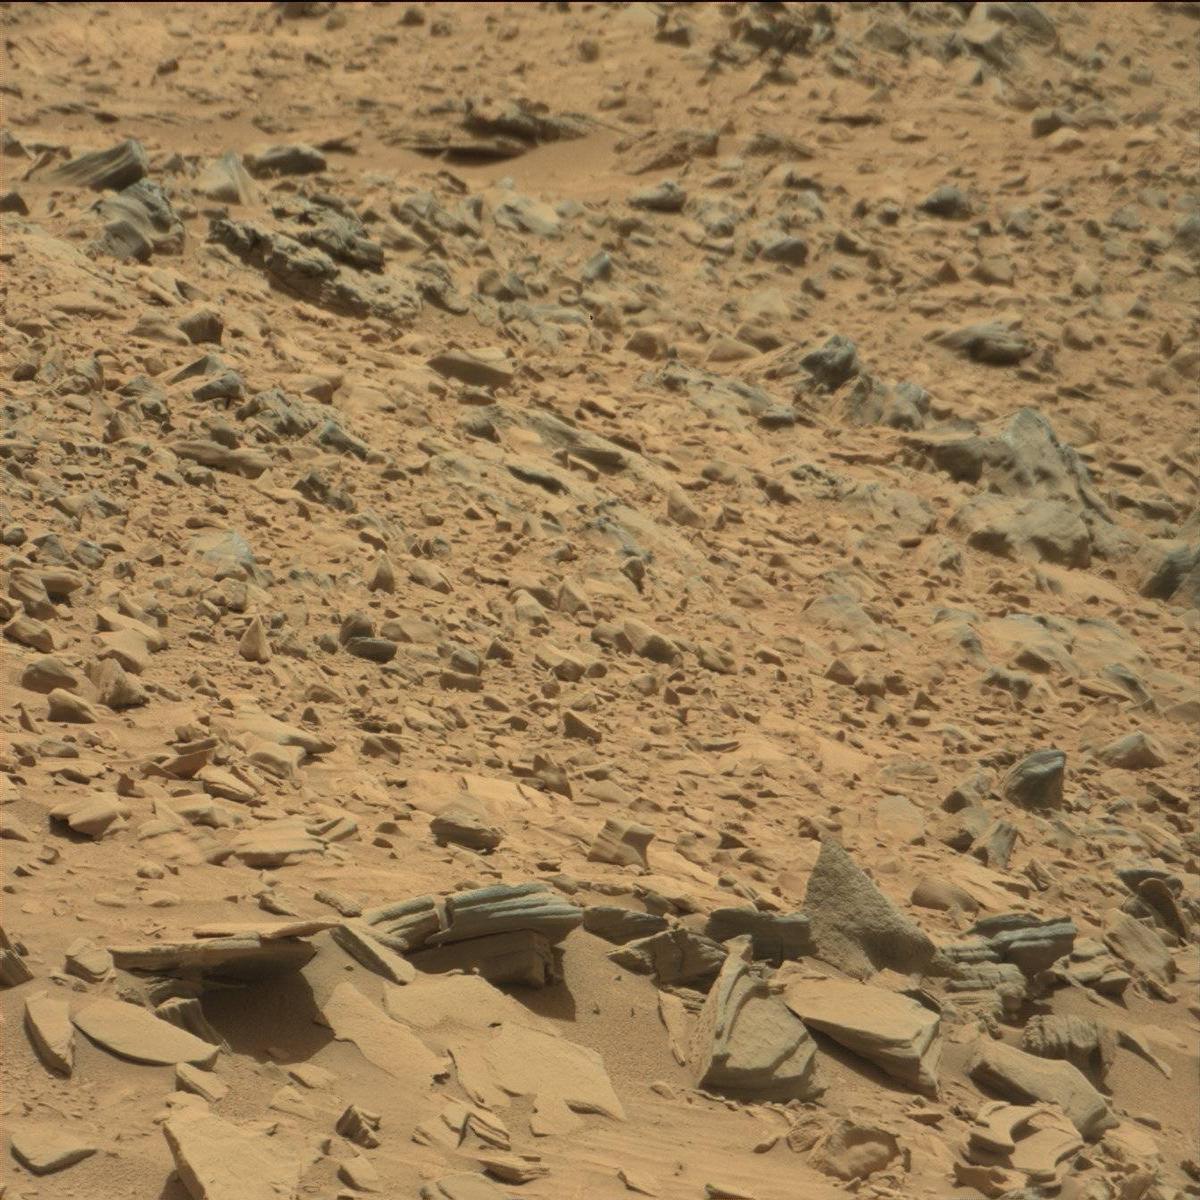
Terrain classes present: Bedrock, Sand / Soil